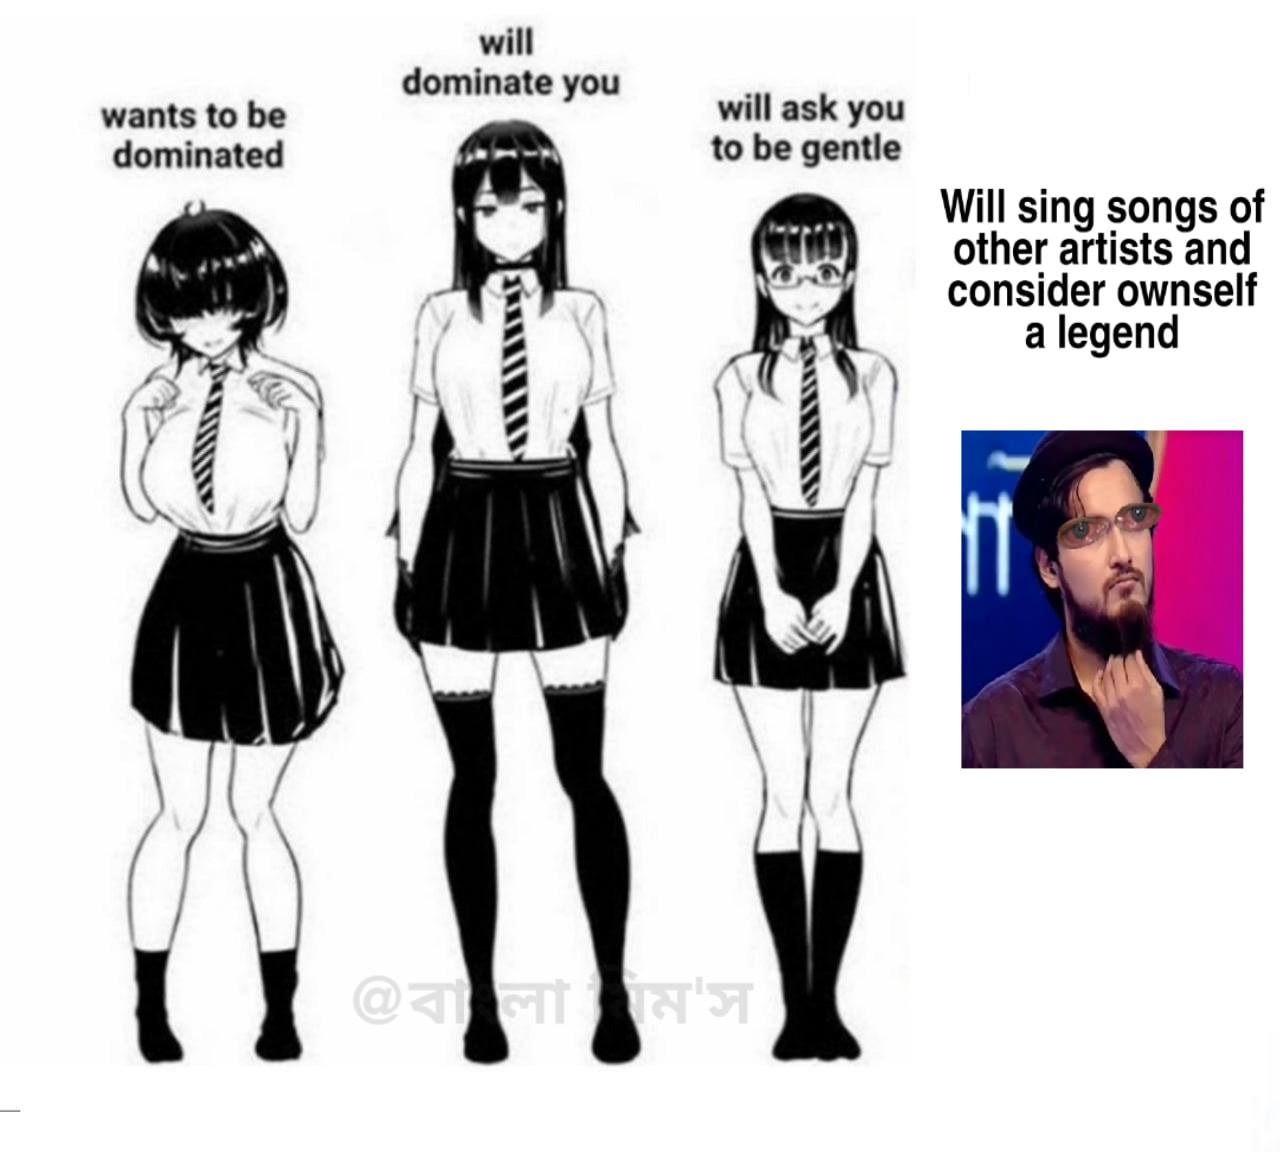
Caption: wants to be dominated    will dominate you    will ask you to be gentle       Will sing songs of other artists and consider ownself a legend
Label: hate